Interaction volume radius: 5 \u00c5
Interaction volume height: 15 \u00c5
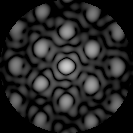
Disorder parameter: 0.2528